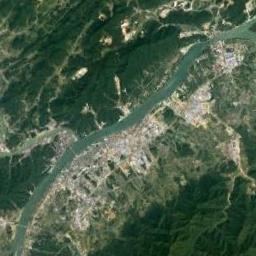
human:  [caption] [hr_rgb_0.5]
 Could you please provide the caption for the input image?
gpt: A winding light green river with bustling cities on both sides .

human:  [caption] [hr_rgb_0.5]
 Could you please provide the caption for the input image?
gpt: The river goes through houses and trees .

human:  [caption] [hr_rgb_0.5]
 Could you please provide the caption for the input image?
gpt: The green river goes through the residential area in the mountainous area .

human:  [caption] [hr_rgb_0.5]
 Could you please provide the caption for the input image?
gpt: There are many trees around the river .

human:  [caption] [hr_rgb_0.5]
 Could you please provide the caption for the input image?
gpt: There are many buildings and green forests near the river .